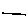
Label: line